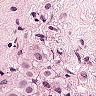
Metastatic tissue present: yes